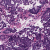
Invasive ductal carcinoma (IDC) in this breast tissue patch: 1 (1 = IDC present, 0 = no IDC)